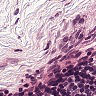
Metastatic tissue present: no